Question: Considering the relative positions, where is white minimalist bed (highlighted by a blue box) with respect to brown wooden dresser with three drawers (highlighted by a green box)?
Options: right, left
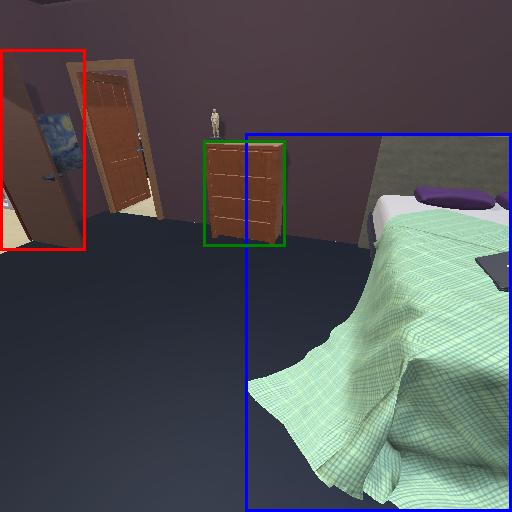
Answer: right